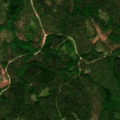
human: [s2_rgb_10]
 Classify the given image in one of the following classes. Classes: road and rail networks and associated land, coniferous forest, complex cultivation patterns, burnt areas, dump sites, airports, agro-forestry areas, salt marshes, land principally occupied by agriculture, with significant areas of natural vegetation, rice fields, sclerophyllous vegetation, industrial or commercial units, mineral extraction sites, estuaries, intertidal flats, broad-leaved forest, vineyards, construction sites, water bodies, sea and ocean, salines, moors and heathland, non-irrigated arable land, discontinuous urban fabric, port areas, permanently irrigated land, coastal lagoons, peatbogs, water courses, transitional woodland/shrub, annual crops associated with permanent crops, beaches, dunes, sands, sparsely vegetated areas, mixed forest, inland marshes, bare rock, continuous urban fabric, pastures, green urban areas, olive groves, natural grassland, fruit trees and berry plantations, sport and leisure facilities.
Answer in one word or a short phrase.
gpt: coniferous forest, mixed forest